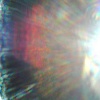
Label: sunburn